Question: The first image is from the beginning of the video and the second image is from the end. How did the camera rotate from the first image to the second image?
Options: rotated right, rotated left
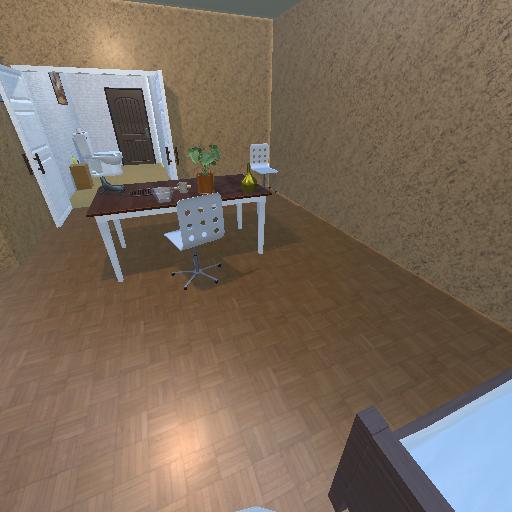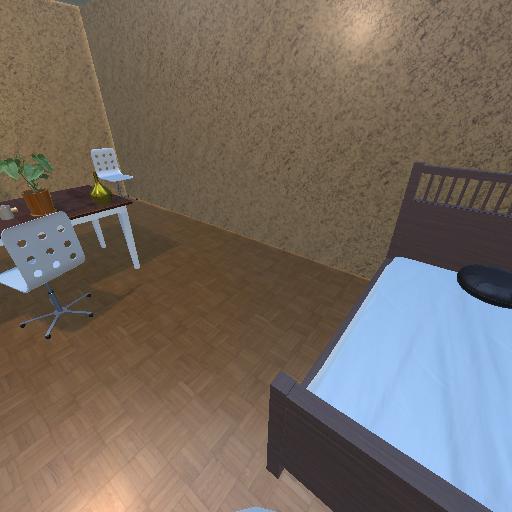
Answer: rotated right